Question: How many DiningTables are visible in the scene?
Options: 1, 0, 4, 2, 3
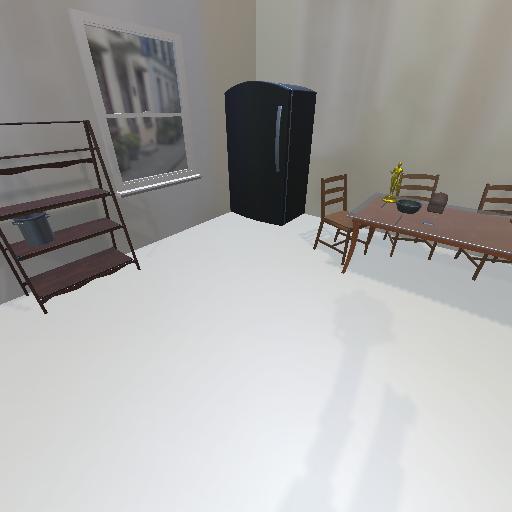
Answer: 1